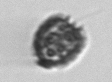
Label: Syracosphaera_pulchra